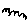
Label: bird